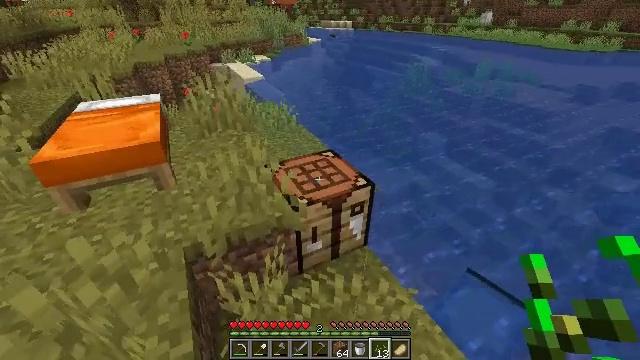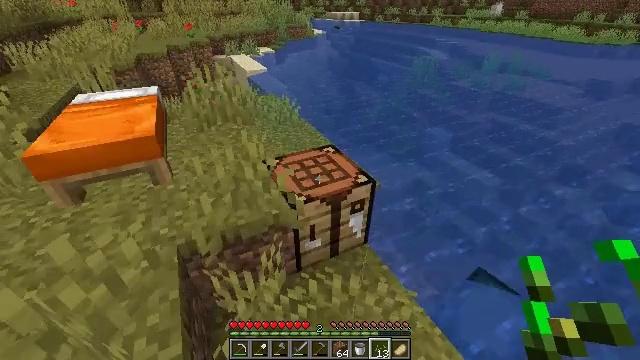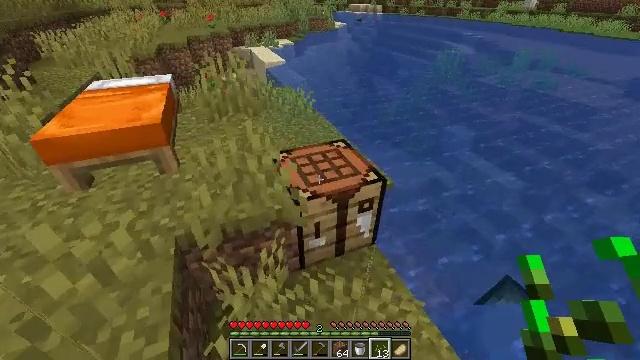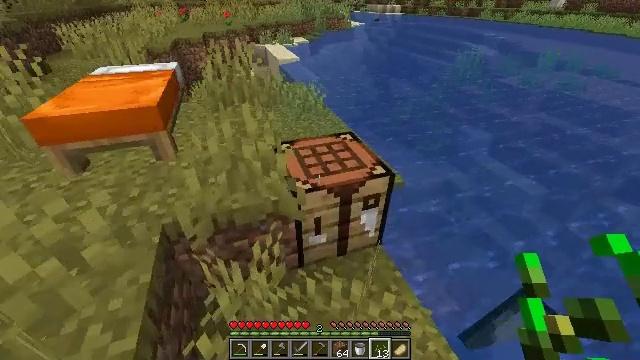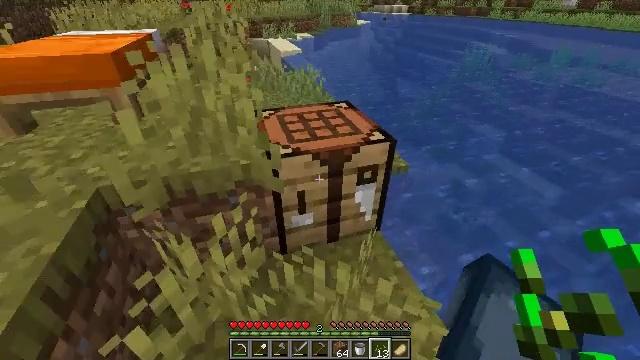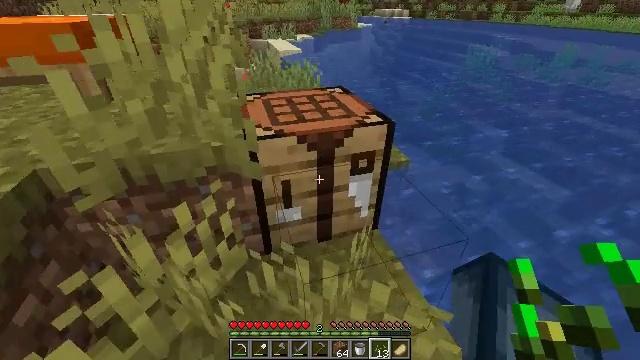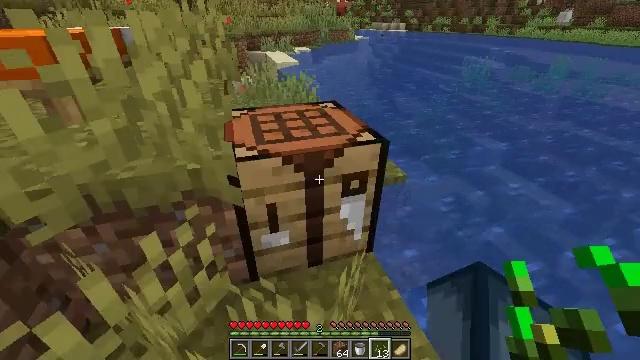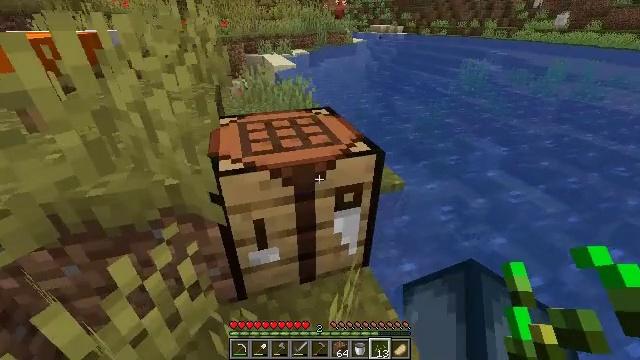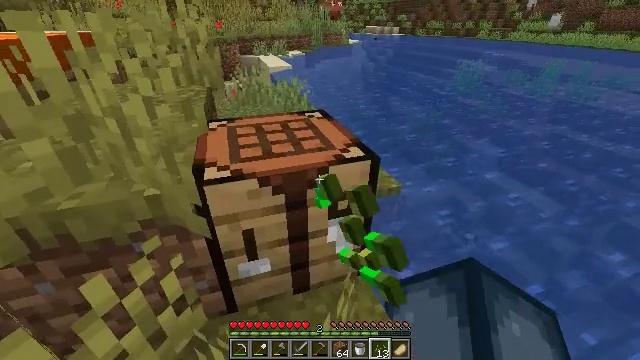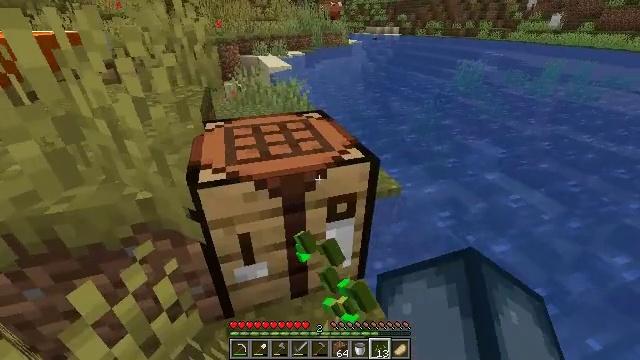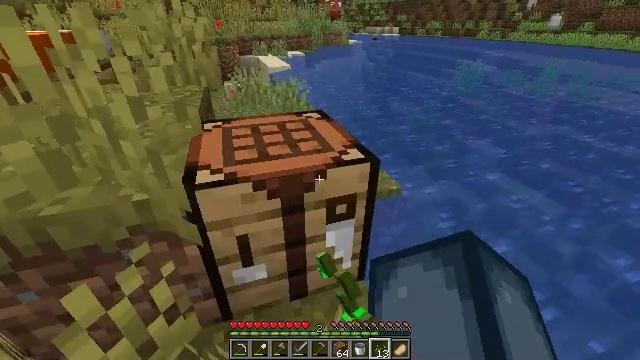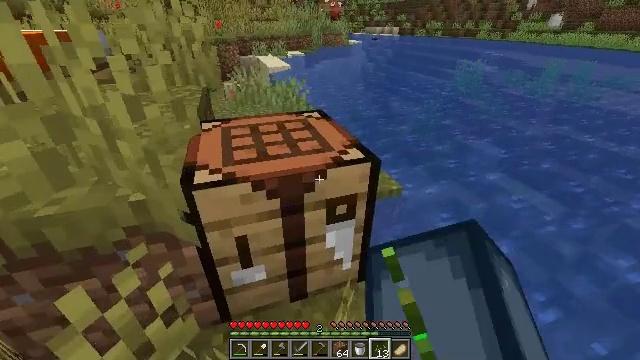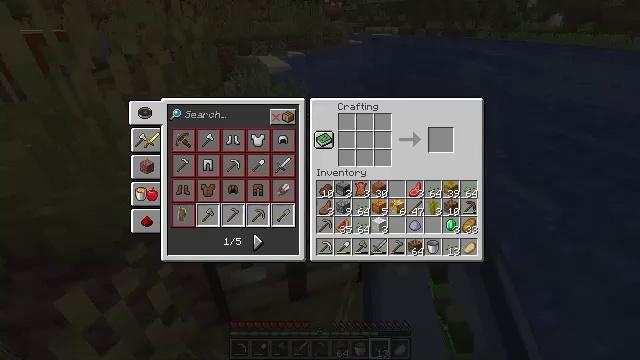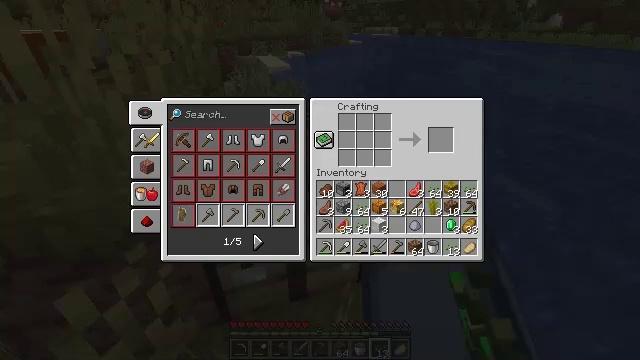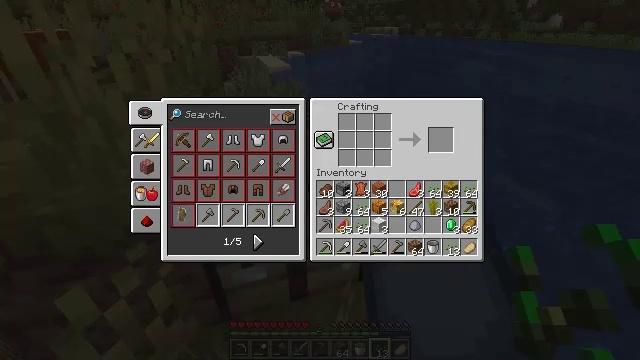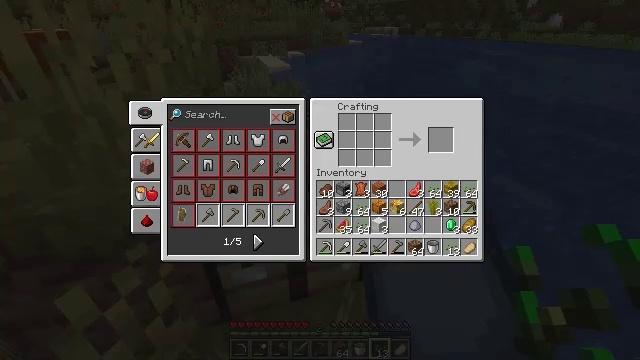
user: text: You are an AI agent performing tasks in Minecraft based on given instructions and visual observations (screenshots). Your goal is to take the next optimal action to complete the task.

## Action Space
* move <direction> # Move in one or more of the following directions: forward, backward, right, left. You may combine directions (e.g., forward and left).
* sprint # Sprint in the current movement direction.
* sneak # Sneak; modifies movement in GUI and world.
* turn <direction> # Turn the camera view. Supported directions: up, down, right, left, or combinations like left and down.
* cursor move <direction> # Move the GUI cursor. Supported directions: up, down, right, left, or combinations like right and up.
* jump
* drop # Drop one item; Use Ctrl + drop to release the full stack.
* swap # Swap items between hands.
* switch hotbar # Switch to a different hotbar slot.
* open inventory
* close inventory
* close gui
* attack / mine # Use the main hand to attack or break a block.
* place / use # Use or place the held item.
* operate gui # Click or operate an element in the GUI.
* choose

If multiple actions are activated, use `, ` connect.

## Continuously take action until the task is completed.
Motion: motion action
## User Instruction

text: Craft melon seeds by placing melon slices in the crafting grid.
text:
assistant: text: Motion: move forward and move right, turn left and down
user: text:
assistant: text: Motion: move forward and move right, turn left and down
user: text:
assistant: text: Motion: move forward and move right, turn left
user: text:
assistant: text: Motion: move forward, turn left
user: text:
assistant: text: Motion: move forward, turn up
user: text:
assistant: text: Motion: move forward, turn up
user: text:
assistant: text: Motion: use / place
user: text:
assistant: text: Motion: use / place
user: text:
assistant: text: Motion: use / place
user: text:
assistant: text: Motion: no_op
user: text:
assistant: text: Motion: no_op
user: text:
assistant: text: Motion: cursor move left
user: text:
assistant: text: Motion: cursor move right
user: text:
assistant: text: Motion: no_op
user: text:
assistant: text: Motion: no_op
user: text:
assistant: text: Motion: no_op
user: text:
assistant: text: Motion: cursor move left
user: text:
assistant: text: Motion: no_op
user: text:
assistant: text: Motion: cursor move down
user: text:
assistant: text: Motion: cursor move down
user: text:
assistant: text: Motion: cursor move right and down
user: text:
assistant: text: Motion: cursor move right
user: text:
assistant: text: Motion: cursor move right
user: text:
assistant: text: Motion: no_op
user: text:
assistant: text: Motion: no_op
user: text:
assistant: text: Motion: no_op
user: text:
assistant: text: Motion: no_op
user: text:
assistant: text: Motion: no_op
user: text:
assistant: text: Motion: cursor move right
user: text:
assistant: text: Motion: cursor move right